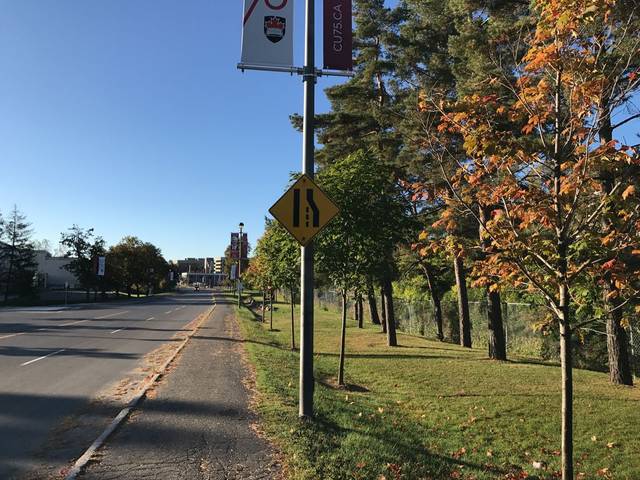
Region: Canada
Coordinates: 45.388, -75.696